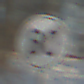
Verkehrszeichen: EndeGeschwindigkeit80
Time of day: MorningAfternoon
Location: Outdoor (Suburban)
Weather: PartlyCloudy
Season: NotSpecified
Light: Natural